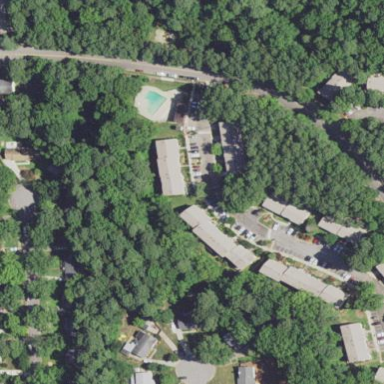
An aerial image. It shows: Residential neighbourhood.